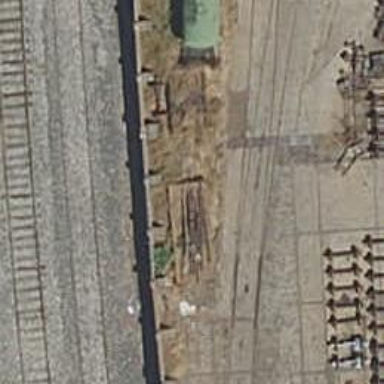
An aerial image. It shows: Railway switch.